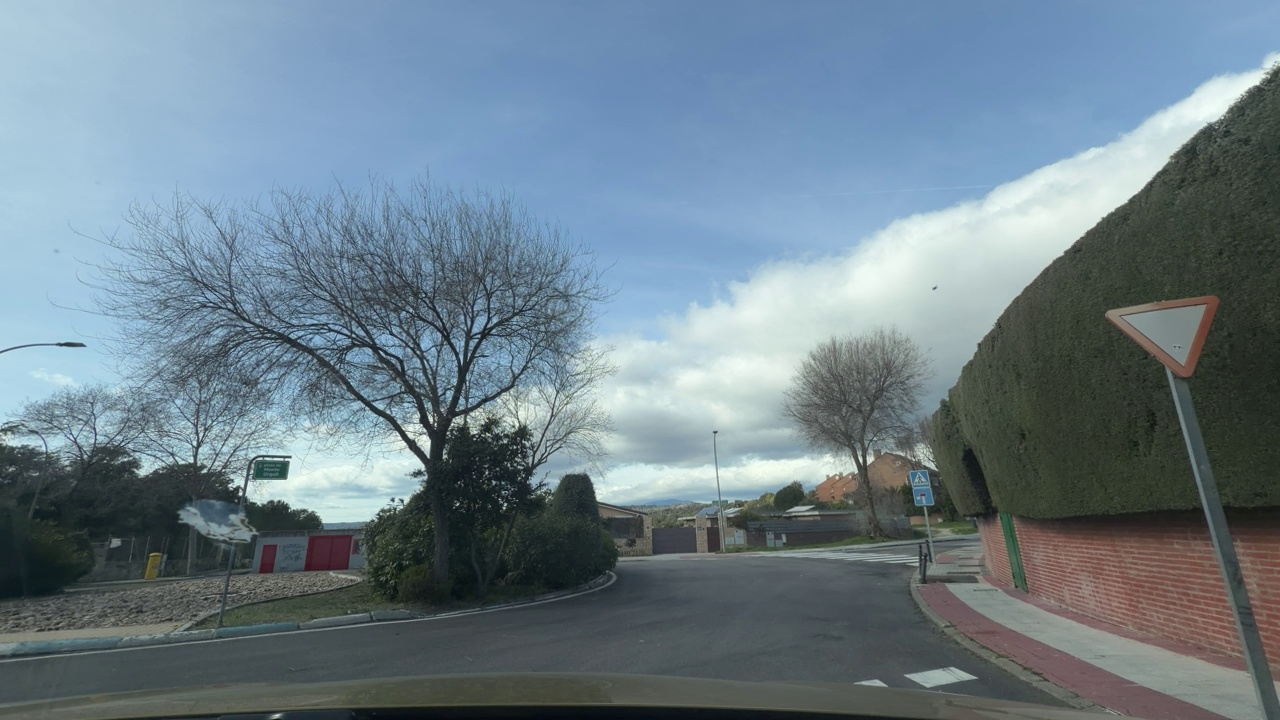
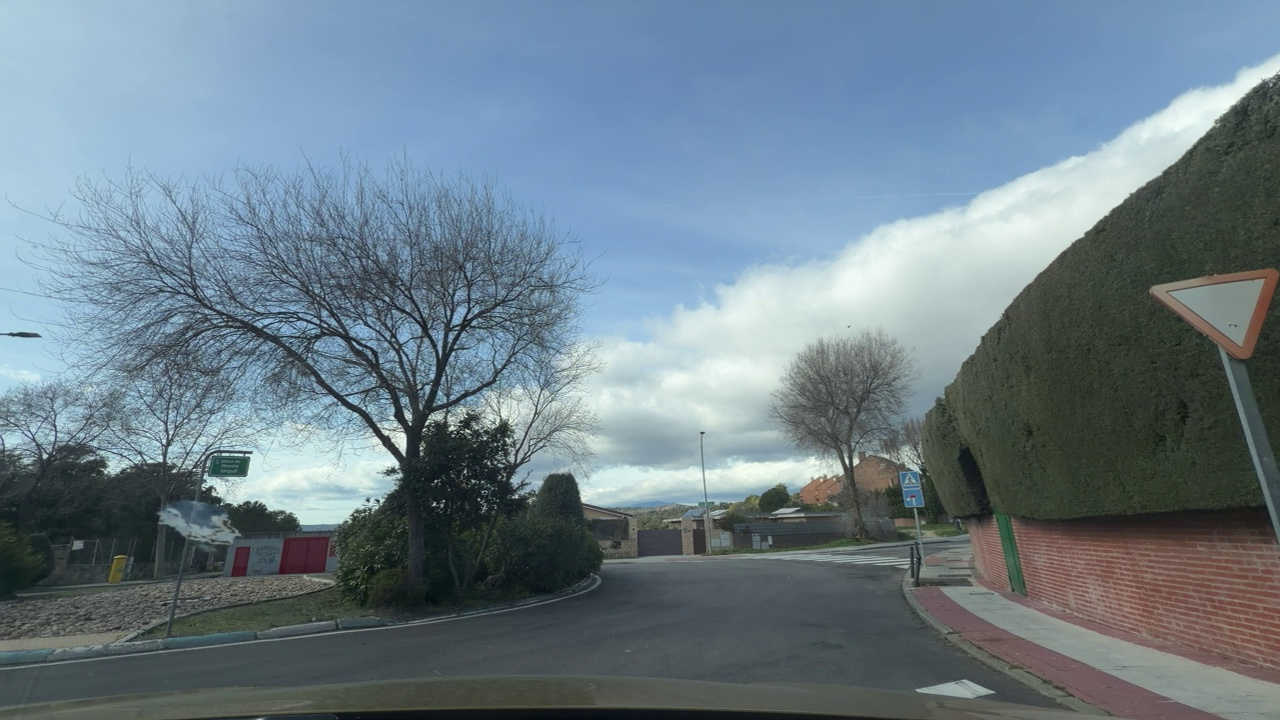
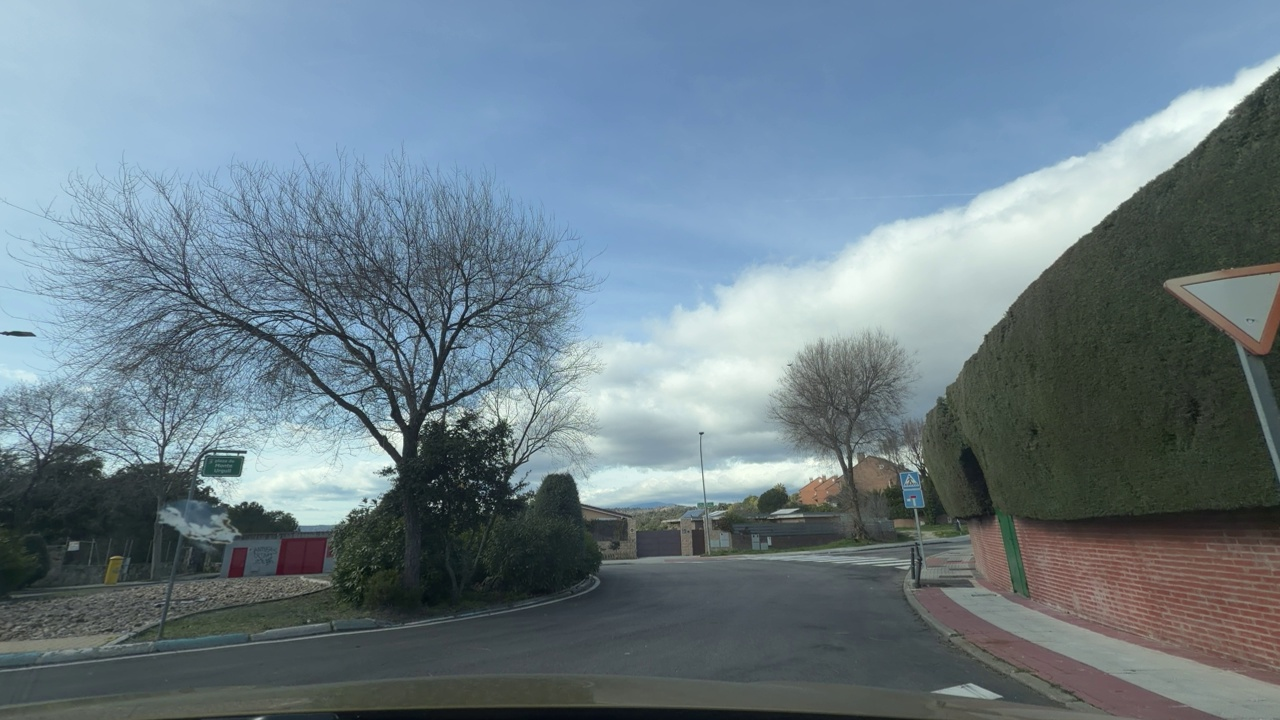
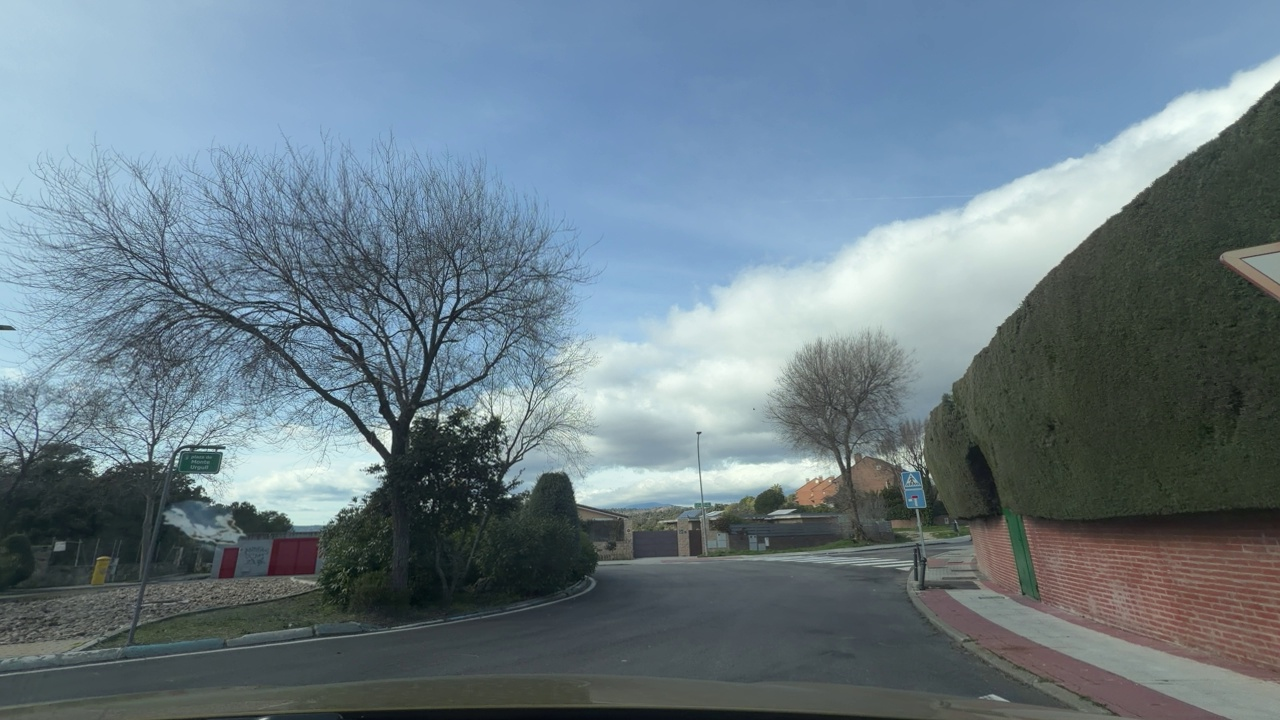
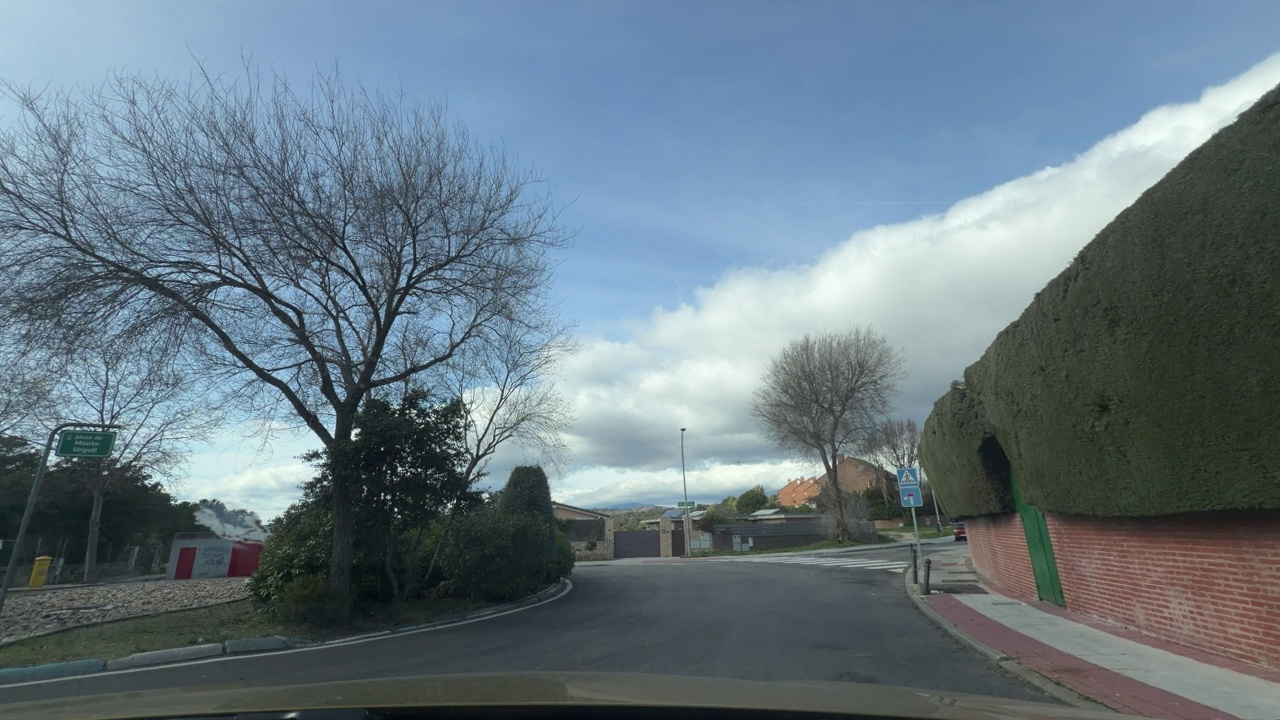
Situation: Roundabout
Question: Is the ego vehicle currently inside a roundabout?
Answer: Yes
Reasoning: The ego vehicle has started entering the roundabout, meaning it is now within the roundabout area.

Situation: Roundabout
Question: Is a roundabout visible ahead in the ego direction?
Answer: Yes
Reasoning: The roundabout is clearly visible and directly ahead as the ego vehicle enters it.

Situation: Roundabout
Question: Is the ego vehicle stationary while another vehicle crosses its path within the roundabout?
Answer: No
Reasoning: The ego vehicle is moving and there are no other vehicles present, so nothing is crossing its path within the roundabout.